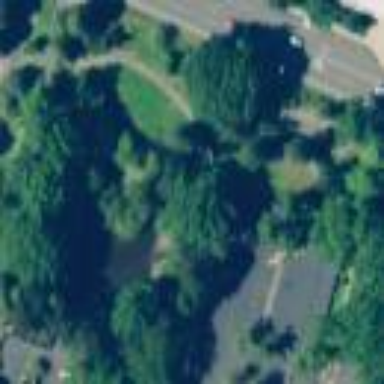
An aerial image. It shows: Park.